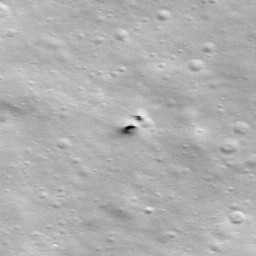
Pit: Stevinus 8
Host crater: Stevinus
Host type: impact_melt
Lunar coordinates: latitude -32.309, longitude 54.661